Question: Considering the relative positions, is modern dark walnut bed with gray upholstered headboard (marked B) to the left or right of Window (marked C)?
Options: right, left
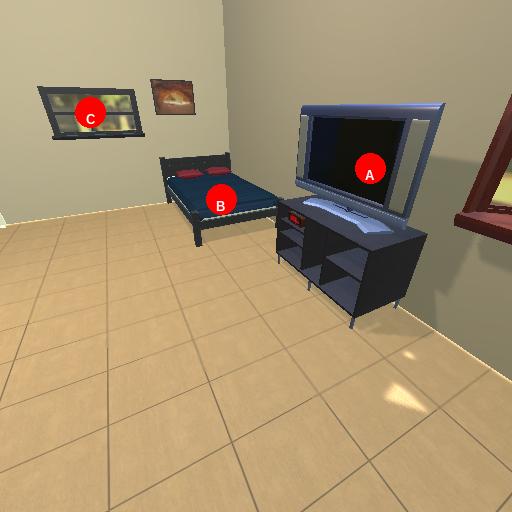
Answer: right